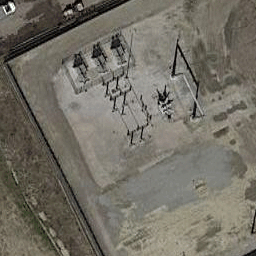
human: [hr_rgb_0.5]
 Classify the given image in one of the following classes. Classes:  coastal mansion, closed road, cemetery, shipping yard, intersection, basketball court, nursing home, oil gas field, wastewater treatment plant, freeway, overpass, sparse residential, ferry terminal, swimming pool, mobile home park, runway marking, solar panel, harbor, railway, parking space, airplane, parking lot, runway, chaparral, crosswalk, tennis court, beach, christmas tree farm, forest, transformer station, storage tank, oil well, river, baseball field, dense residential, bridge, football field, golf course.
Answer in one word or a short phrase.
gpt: transformer station